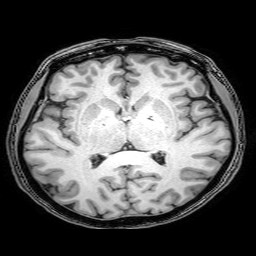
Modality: T1w
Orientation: coronal
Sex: female
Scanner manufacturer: philips
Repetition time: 0.008123 s
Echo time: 0.00371 s